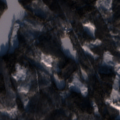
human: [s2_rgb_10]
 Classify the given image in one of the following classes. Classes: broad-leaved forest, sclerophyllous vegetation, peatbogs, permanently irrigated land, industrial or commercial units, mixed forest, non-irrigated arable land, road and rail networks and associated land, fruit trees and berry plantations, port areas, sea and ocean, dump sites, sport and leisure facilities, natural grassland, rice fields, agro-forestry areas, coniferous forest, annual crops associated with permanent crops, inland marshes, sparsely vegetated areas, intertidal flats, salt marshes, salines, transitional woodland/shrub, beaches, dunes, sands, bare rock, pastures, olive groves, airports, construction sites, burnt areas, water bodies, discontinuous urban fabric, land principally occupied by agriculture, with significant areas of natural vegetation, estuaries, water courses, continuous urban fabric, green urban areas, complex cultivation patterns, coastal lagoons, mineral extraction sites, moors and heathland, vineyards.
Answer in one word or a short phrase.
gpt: coniferous forest, mixed forest, transitional woodland/shrub, water bodies